Question: The image shows part of my data model. I would like to fetch all items that are associated with a user (through organizations and items_group). How should I change the models and write this query in the controller? Using :through => organizations I can get all items_groups but I don't how to include one more relation to query related items.

'''
class User < ActiveRecord::Base
has_and_belongs_to_many :organizations
has_many :items_groups, :through => :organizations
end
class Organization < ActiveRecord::Base
has_and_belongs_to_many :users
has_and_belongs_to_many :items_groups
has_many :items, :through => :items_groups
end
class ItemsGroup < ActiveRecord::Base
has_many :items, :inverse_of => :items_group
has_and_belongs_to_many :organizations
has_many :users, :through => :organizations
end
'''
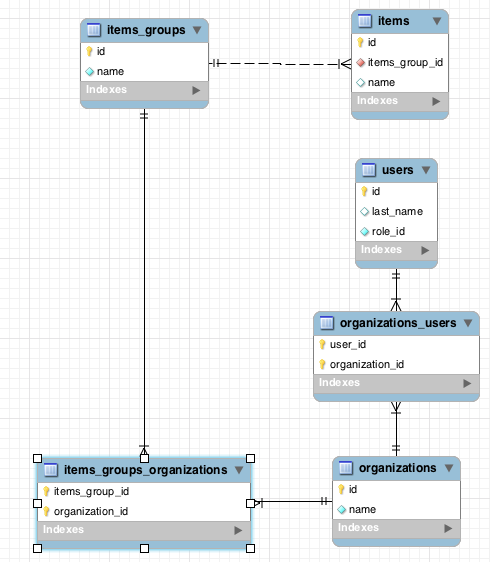
Answer: I think you might have to do it back-to-front and find items joined back to your user.
You could define method like this in your User class:
'''
def items
Item.joins(:items_group => {:organizations => :users}).where("users.id" => self.id).select("distinct items.*")
end
'''
The items it returns will be read-only because of the explicit 'select' but I think you'll want that to avoid returning individual items more than once.